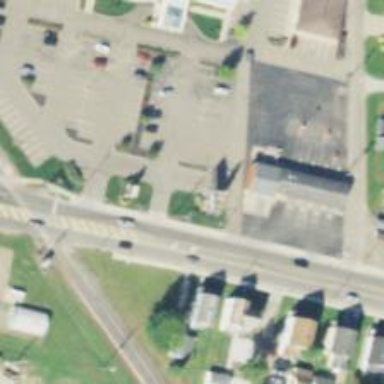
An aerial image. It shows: Unmarked road crossing.